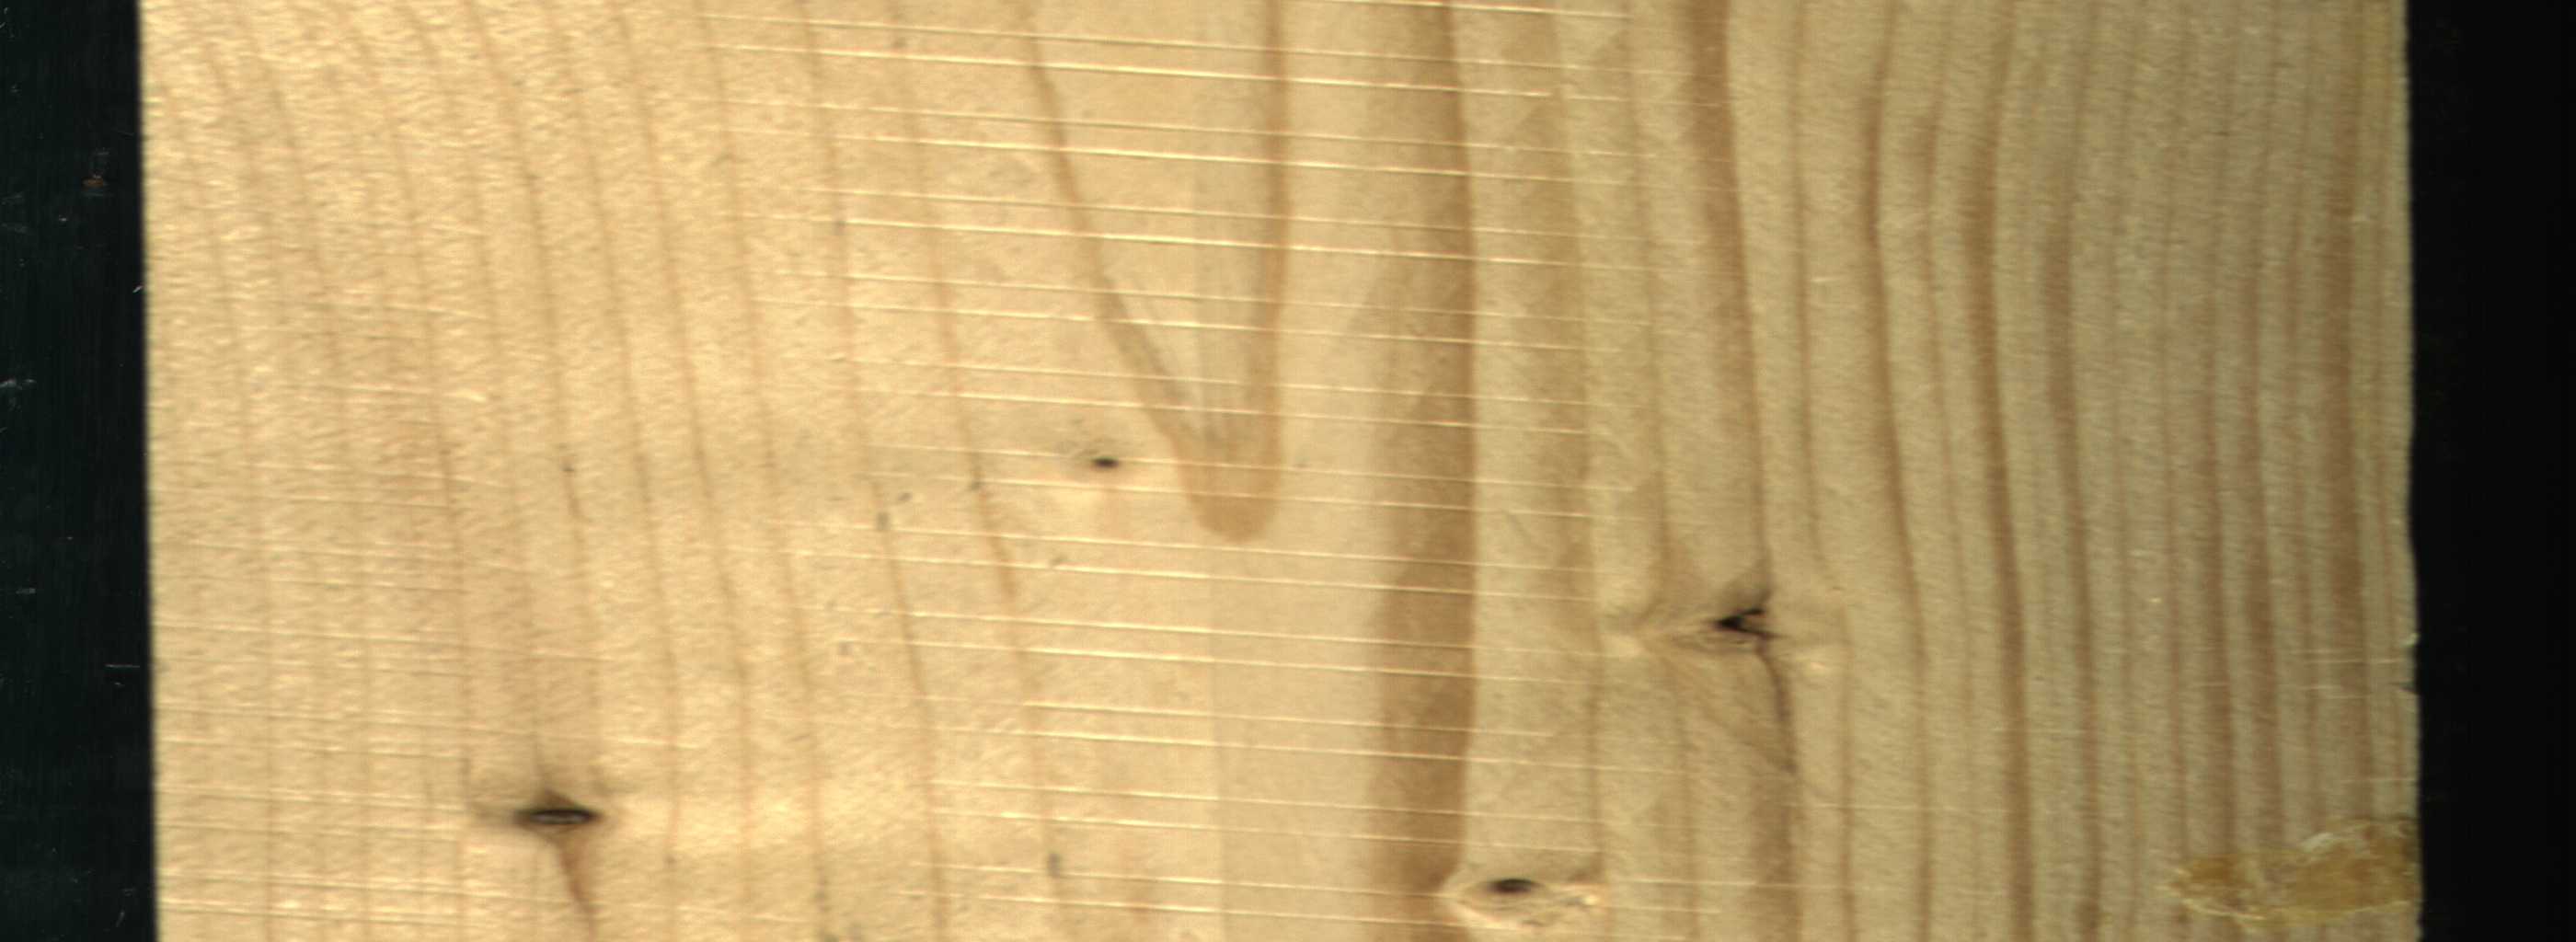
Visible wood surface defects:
resin
Dead_Knot
Dead_Knot
Live_Knot
Live_Knot